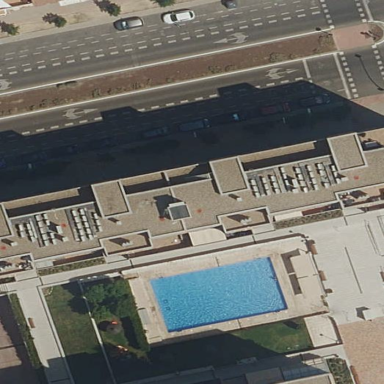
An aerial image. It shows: Residential building.